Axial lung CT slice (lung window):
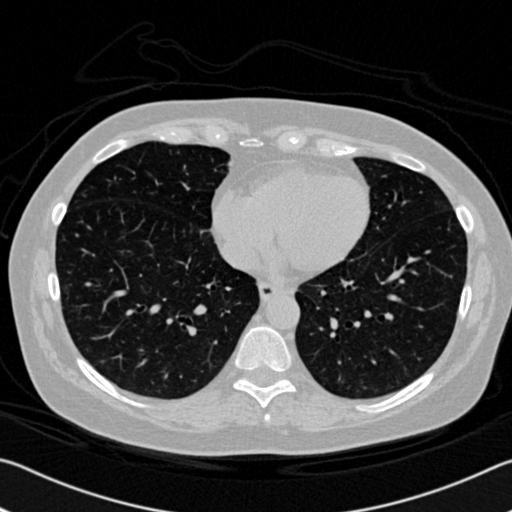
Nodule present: no